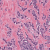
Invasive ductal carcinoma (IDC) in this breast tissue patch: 1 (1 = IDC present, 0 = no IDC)